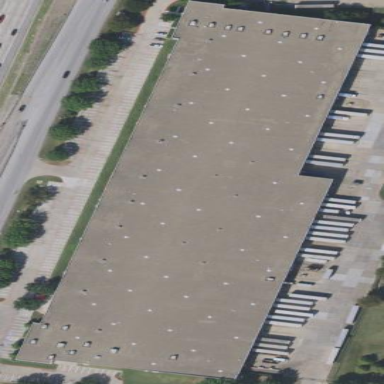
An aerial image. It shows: Warehouse building.